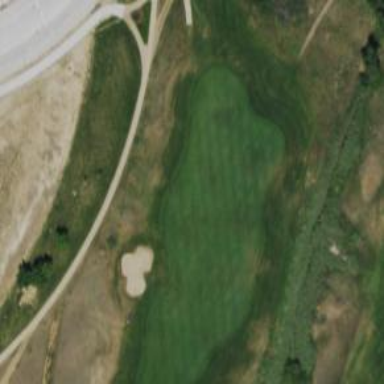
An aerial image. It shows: View of golf hole.